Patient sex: F
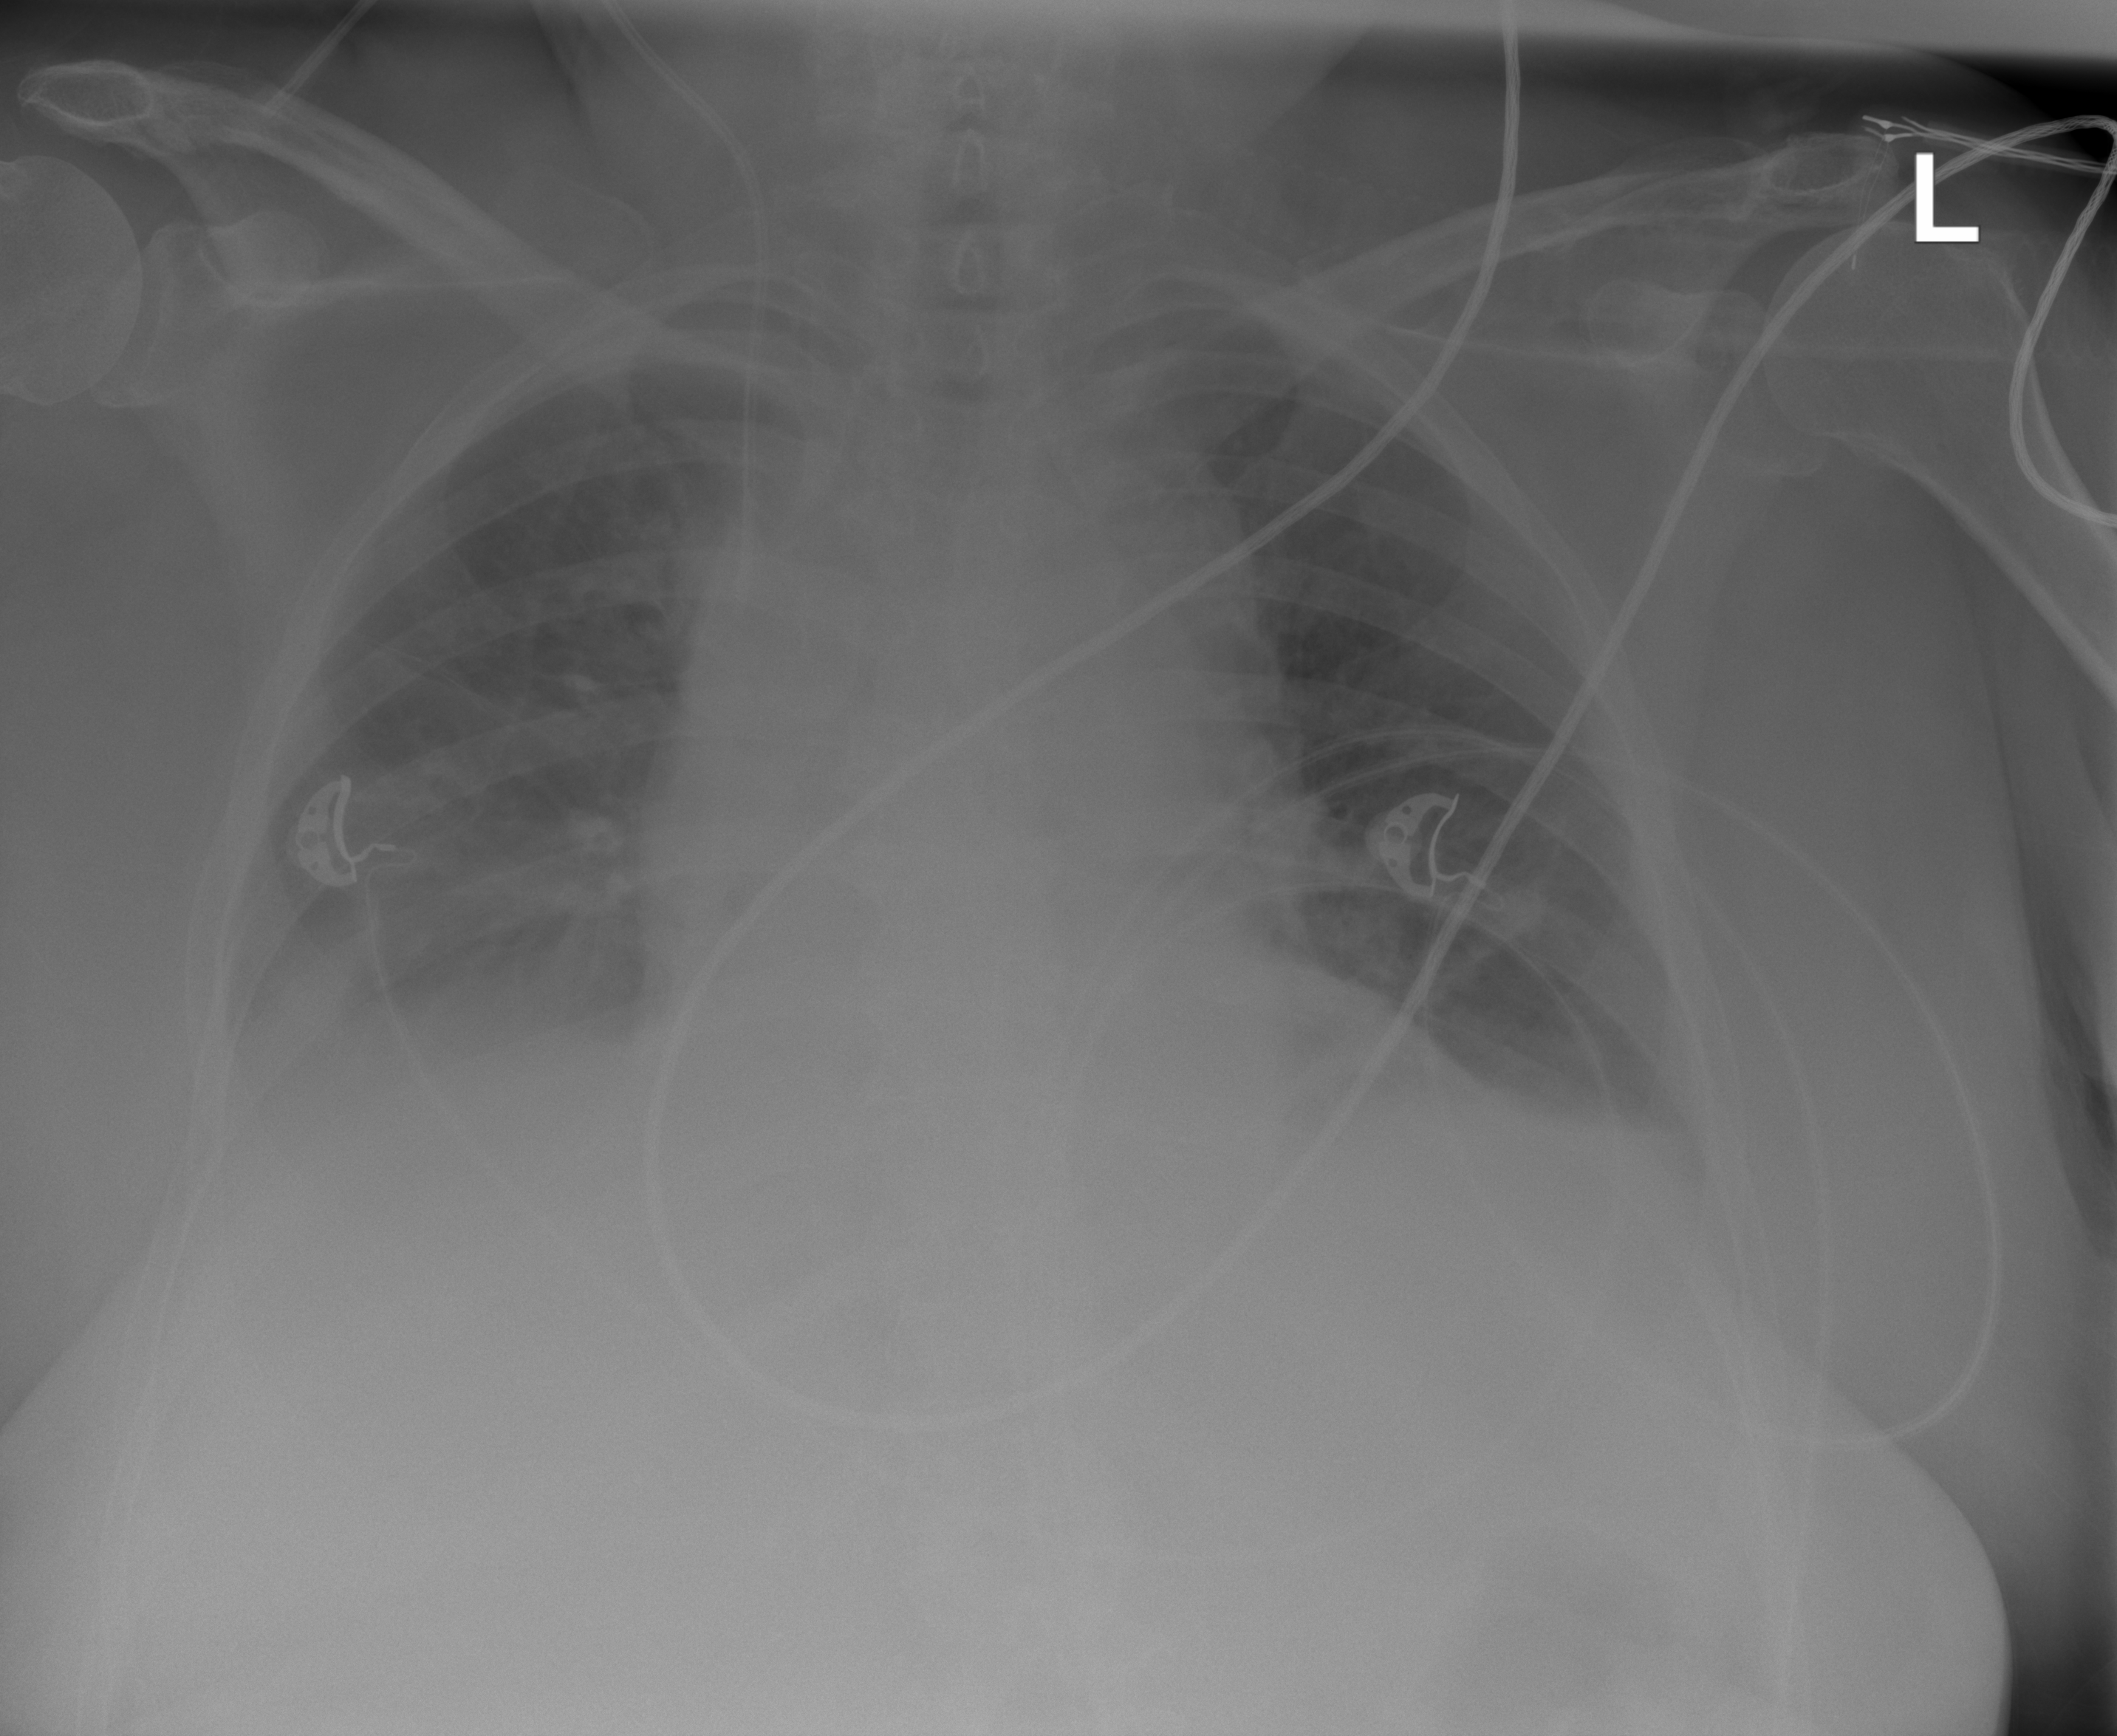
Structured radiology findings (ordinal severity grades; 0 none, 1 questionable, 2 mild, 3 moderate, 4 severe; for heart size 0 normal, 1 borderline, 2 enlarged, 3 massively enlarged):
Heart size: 2
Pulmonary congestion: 2
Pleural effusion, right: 2
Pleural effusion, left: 1
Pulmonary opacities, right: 1
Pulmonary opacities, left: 0
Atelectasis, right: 2
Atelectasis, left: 2